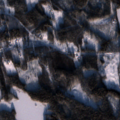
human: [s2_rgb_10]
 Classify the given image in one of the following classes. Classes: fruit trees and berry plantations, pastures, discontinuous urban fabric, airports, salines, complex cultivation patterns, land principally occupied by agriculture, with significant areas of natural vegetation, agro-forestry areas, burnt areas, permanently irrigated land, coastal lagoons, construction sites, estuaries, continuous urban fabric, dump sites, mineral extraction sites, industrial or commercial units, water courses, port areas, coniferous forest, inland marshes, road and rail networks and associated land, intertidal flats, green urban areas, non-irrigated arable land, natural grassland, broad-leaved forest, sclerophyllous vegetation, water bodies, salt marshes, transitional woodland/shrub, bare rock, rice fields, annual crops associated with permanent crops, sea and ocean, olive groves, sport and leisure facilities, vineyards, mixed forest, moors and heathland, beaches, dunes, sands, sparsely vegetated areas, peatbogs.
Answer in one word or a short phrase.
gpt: discontinuous urban fabric, coniferous forest, mixed forest, transitional woodland/shrub, water bodies